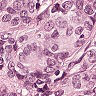
Metastatic tissue present: yes